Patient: sex F, age 77
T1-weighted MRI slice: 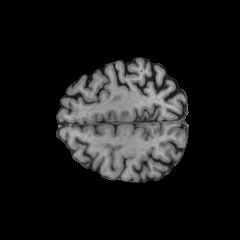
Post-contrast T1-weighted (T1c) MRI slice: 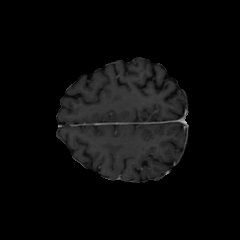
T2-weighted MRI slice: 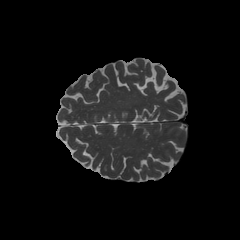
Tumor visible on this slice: no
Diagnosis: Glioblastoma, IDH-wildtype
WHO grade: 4